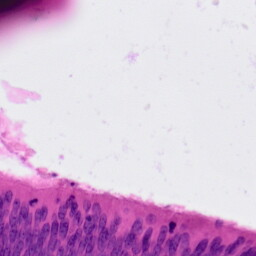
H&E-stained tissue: Colon